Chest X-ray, AP view. Patient: 27 years old, sex M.
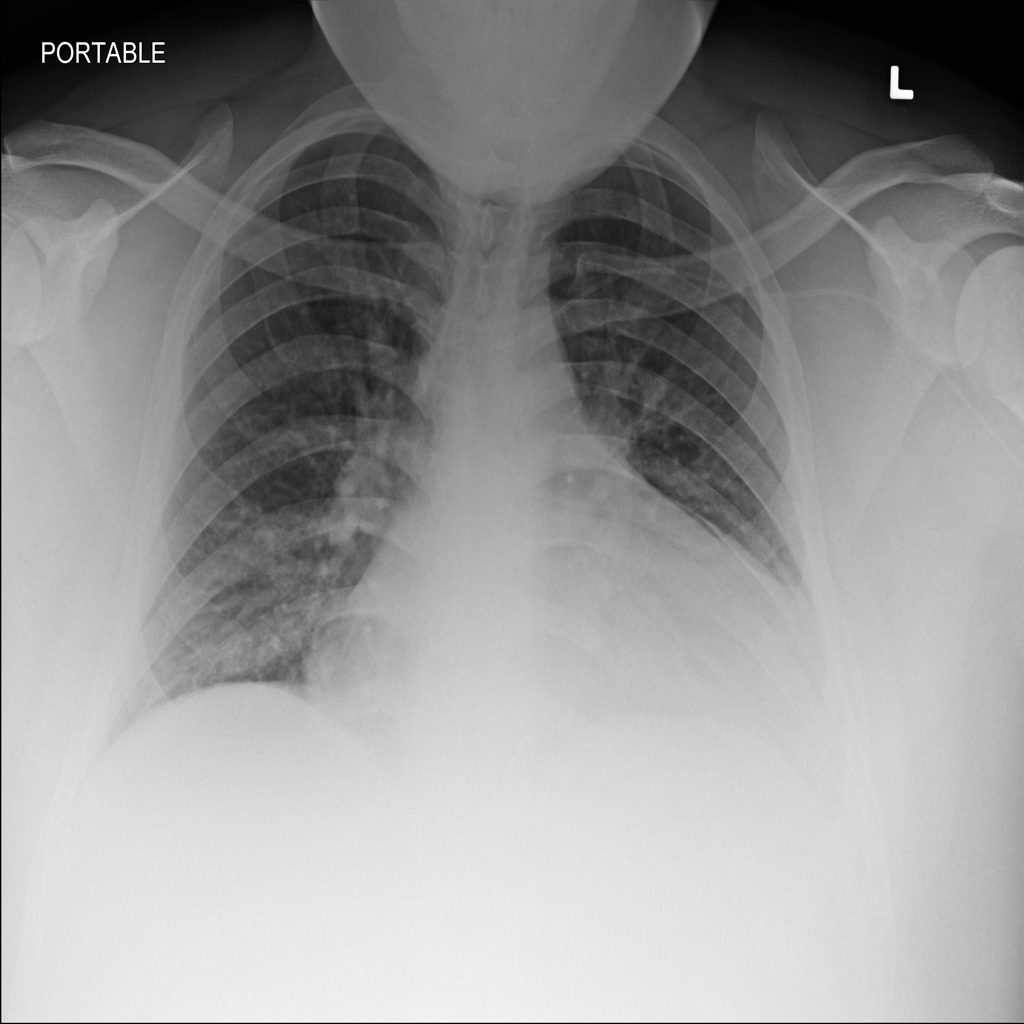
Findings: Atelectasis, Cardiomegaly, Effusion, Infiltration